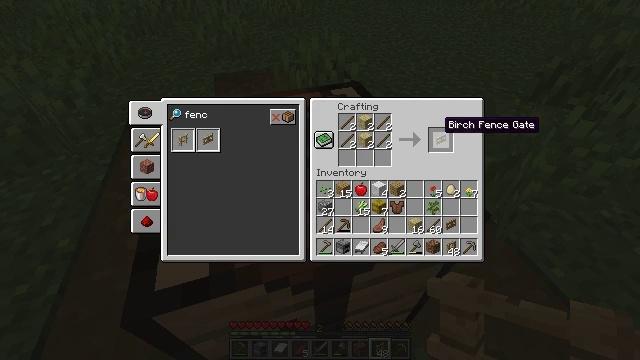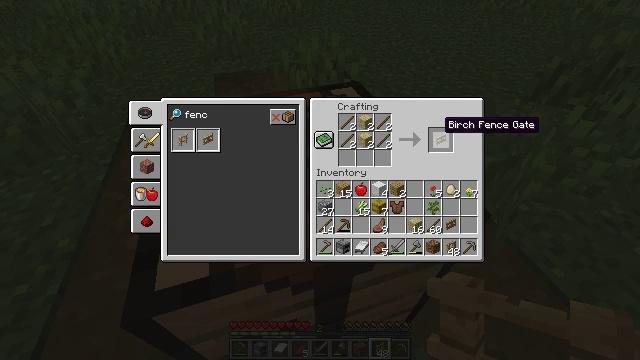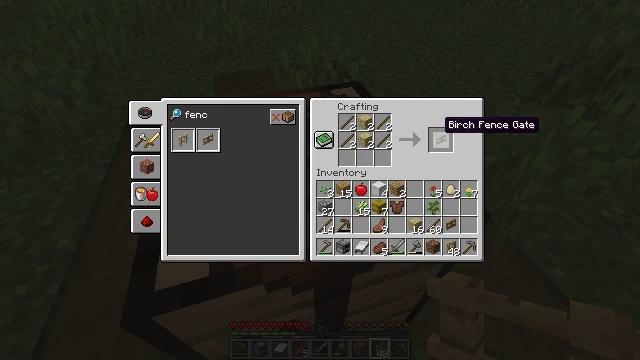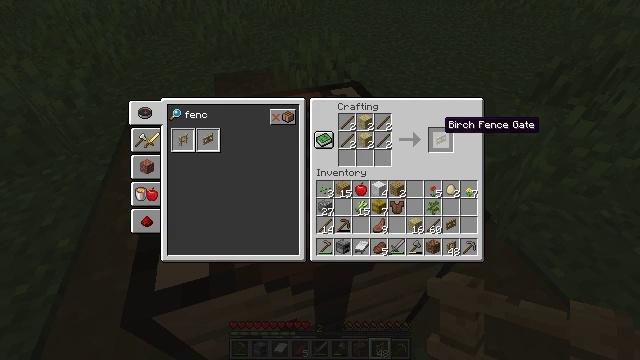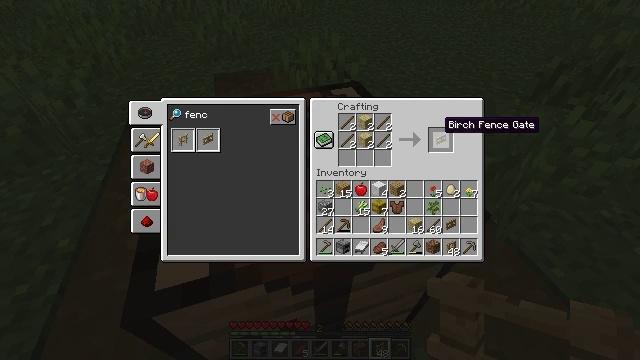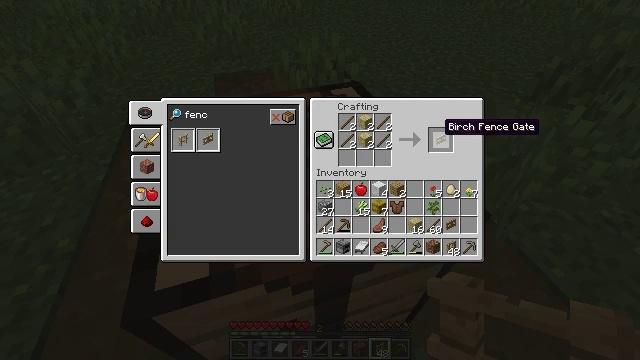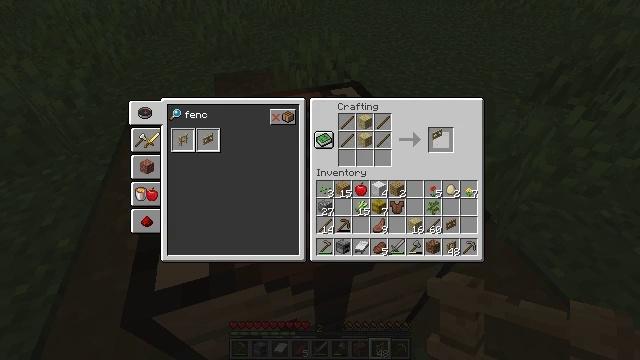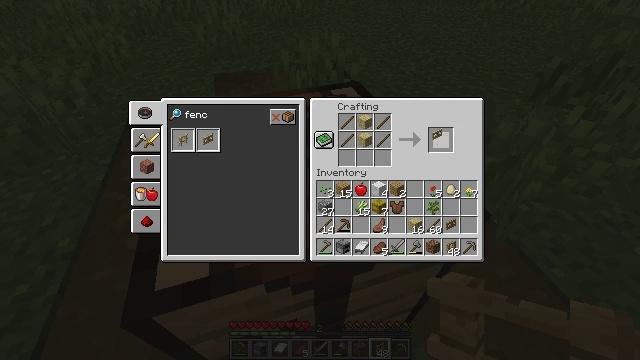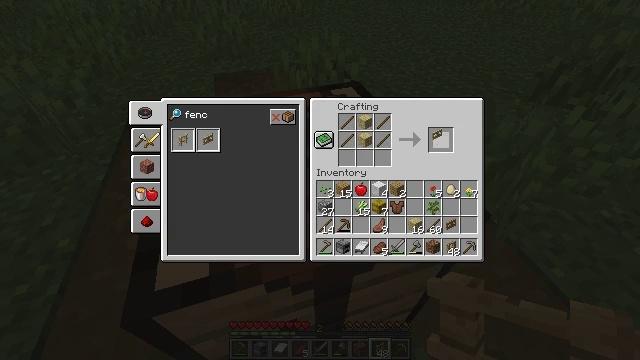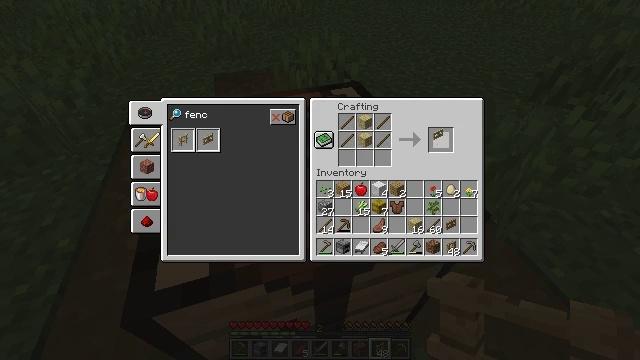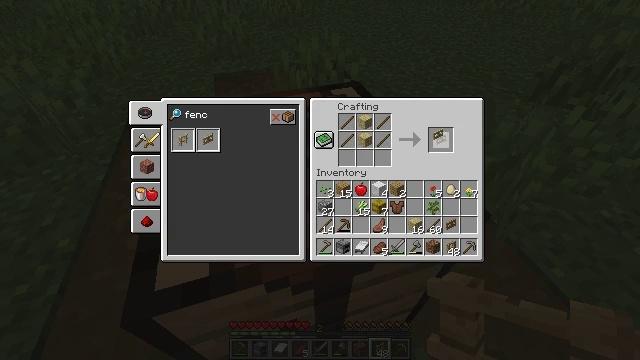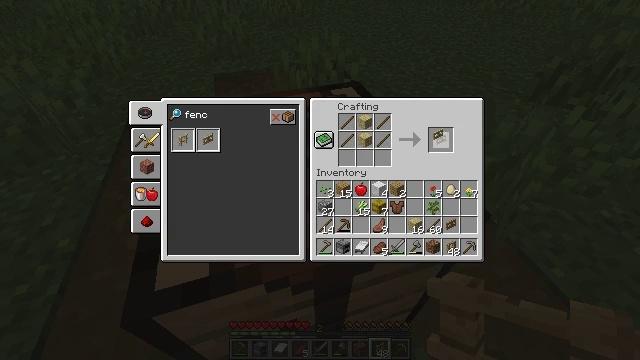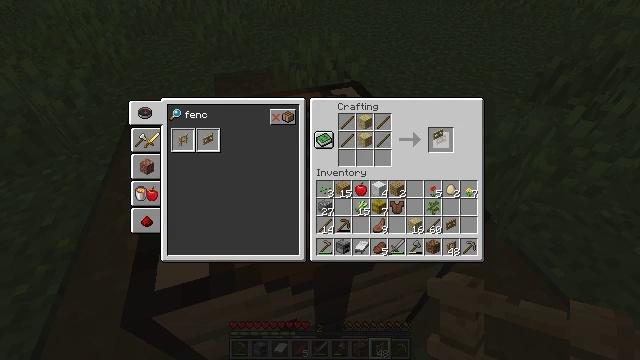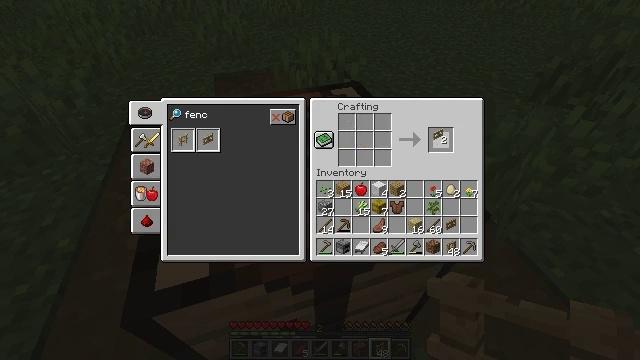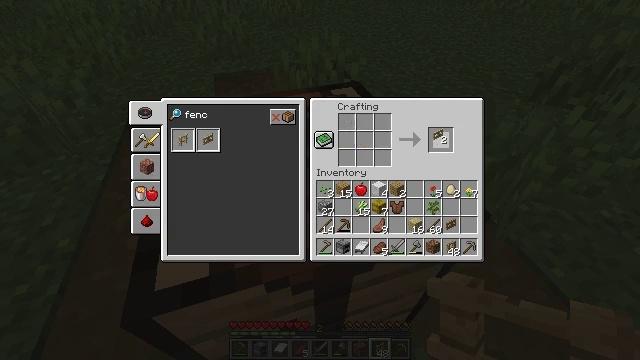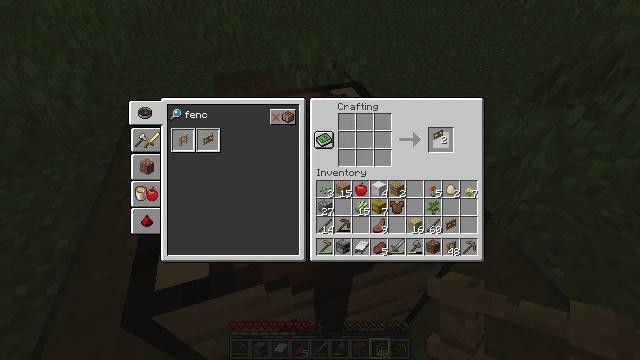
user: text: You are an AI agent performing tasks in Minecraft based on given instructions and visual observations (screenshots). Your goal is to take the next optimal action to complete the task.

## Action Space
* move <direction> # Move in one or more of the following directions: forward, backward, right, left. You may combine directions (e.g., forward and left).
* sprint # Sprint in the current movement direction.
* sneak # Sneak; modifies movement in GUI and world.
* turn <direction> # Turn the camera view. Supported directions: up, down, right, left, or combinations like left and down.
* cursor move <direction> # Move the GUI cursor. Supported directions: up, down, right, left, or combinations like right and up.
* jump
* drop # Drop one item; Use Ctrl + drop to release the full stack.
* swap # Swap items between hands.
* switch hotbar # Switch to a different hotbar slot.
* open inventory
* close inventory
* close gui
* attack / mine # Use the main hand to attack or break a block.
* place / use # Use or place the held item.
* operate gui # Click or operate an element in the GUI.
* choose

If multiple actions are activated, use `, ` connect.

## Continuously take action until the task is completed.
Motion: motion action
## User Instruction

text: Create a birch fence gate with the proper recipe.
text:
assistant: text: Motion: no_op
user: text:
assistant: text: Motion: no_op
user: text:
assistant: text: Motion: no_op
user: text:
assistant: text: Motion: no_op
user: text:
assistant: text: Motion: no_op
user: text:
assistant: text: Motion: no_op
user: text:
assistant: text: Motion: no_op
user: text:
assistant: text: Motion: operate gui
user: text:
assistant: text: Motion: operate gui
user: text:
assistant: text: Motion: operate gui
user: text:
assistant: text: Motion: no_op
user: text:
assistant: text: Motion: operate gui
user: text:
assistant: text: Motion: operate gui
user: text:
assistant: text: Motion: operate gui
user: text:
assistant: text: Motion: no_op
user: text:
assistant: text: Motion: no_op
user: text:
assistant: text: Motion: no_op
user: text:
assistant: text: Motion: no_op
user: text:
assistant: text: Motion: no_op
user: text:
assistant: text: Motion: no_op